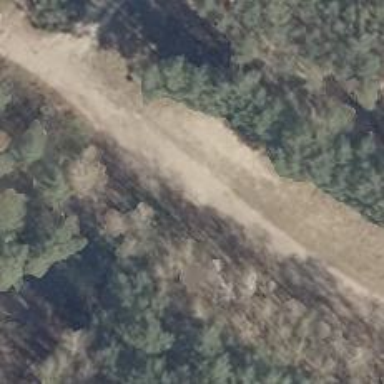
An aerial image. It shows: Path with ground surface. The track type is categorized as grade 5.